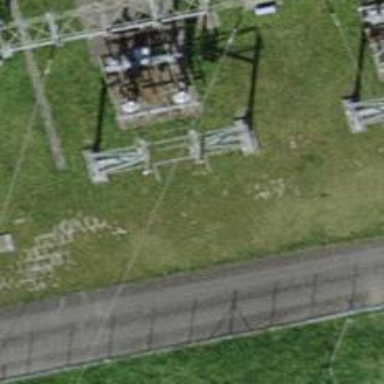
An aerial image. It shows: Power line is depicted.